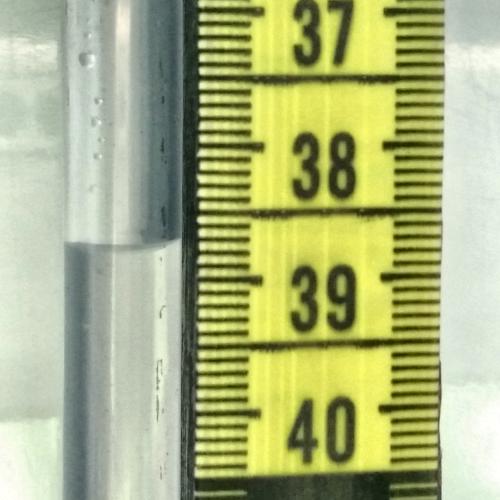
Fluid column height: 38.7 cm